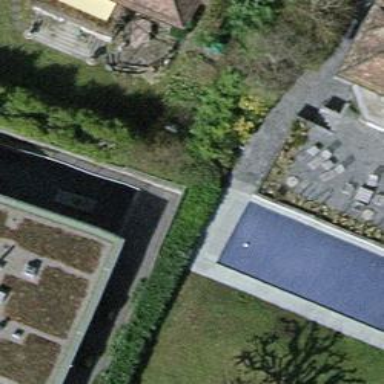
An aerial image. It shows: Swimming pool located in leisure land.